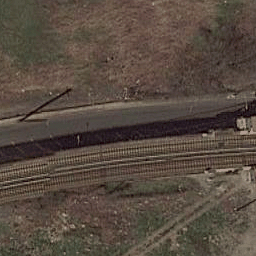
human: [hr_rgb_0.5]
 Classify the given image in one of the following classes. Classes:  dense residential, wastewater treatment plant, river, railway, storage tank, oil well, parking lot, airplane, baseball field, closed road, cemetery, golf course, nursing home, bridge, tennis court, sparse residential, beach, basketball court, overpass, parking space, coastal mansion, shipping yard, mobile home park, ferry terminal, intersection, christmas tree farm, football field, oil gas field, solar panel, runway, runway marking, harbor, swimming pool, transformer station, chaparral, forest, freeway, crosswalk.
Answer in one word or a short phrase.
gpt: railway